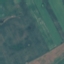
Label: AnnualCrop